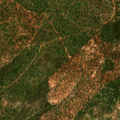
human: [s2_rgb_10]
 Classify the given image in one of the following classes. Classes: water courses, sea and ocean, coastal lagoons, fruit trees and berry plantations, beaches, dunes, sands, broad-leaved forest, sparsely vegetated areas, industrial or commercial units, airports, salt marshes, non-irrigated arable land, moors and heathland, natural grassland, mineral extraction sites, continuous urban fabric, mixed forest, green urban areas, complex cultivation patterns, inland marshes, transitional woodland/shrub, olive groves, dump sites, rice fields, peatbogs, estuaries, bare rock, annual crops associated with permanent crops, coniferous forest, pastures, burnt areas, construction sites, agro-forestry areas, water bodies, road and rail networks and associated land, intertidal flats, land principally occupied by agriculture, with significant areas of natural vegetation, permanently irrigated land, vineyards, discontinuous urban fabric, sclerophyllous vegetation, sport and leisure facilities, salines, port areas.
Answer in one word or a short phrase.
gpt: agro-forestry areas